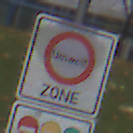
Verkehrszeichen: BeginnUmweltzone
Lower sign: FreistellungVomVerkehrsverbot1
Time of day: MorningAfternoon
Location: Outdoor (Nature)
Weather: Overcast
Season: Autumn
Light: Natural